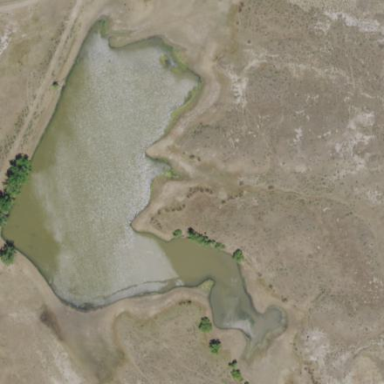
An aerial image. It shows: Reservoir.